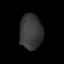
Tissue: lung
Cell type: Others
Senescence score: 0.2371
Nuclear area (px): 781
Mean DAPI intensity: 56.209